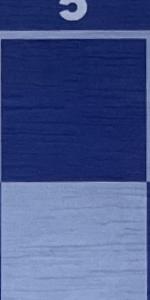
Label: Empty